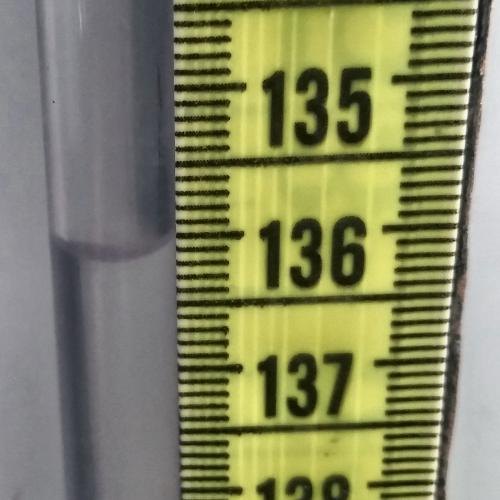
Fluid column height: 136.1 cm